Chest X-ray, PA view. Patient: 49 years old, sex M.
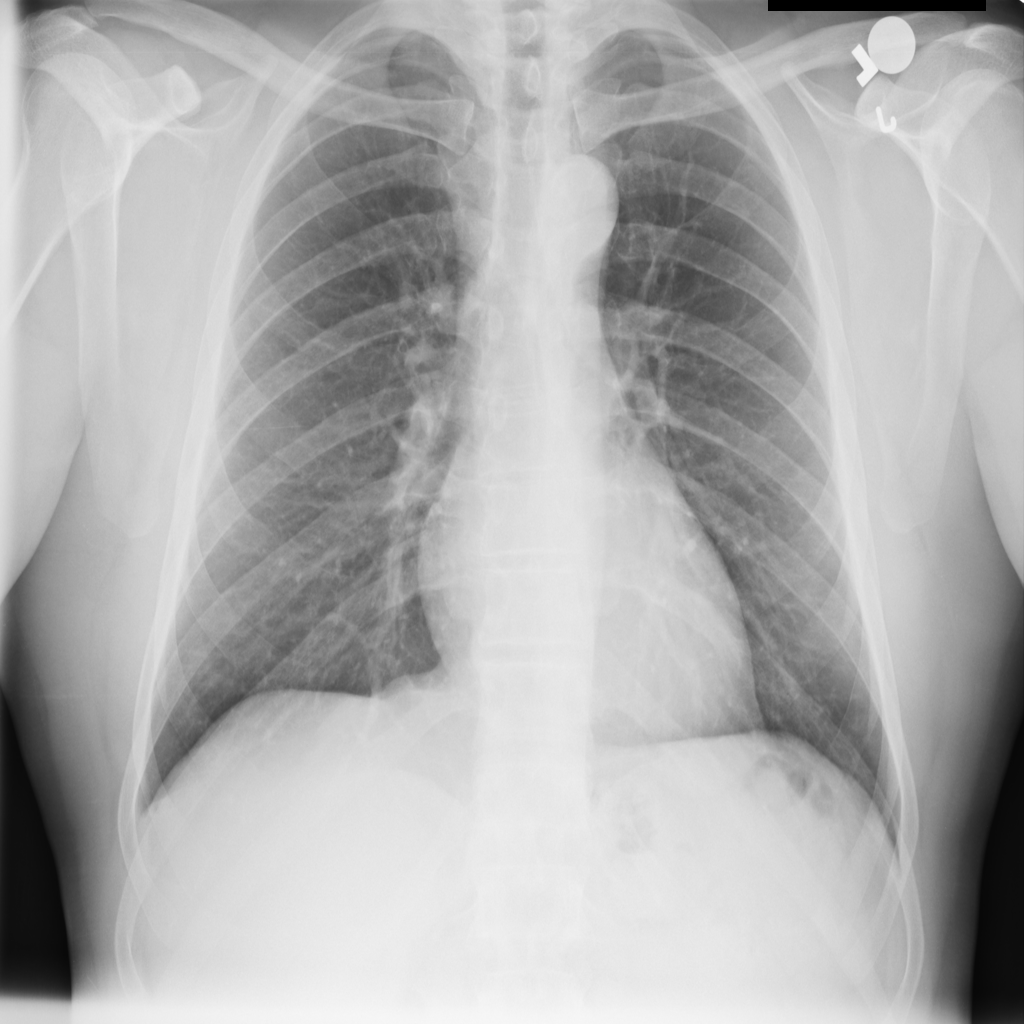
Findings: No Finding